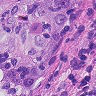
Metastatic tissue present: yes